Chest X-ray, AP view. Patient: 71 years old, sex M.
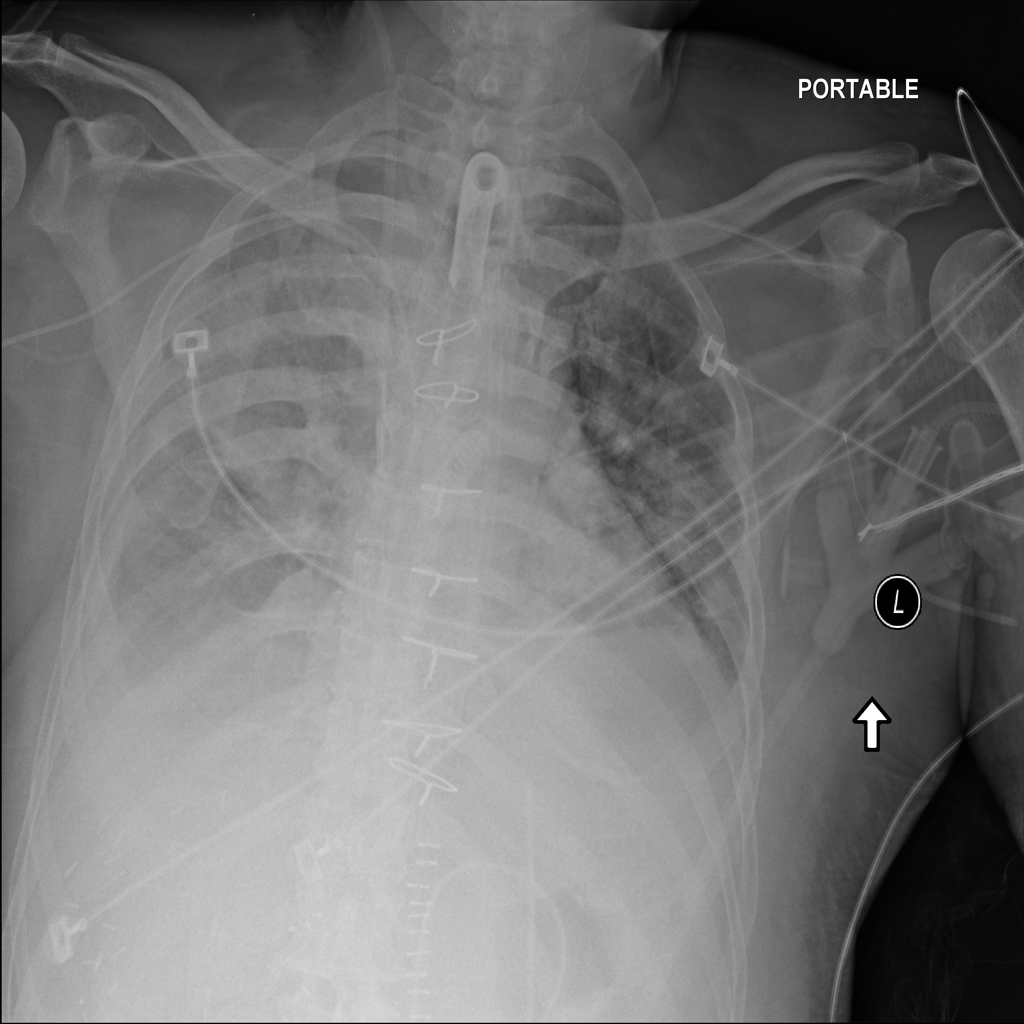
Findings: Effusion